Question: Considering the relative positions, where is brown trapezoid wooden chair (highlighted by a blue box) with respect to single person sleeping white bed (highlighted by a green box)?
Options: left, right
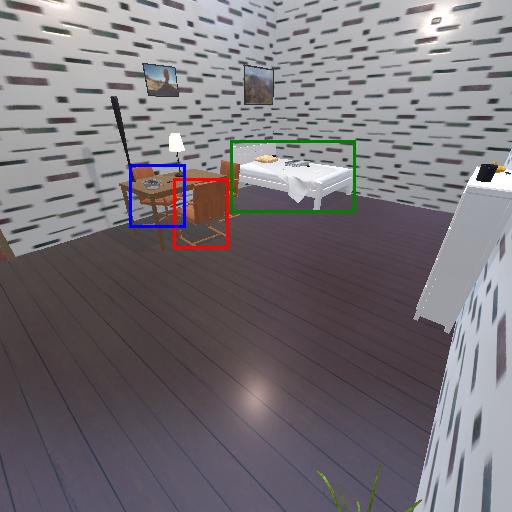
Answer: left